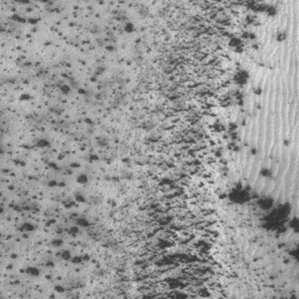
Label: frost